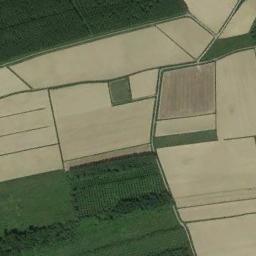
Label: rectangular_farmland